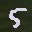
Label: 5